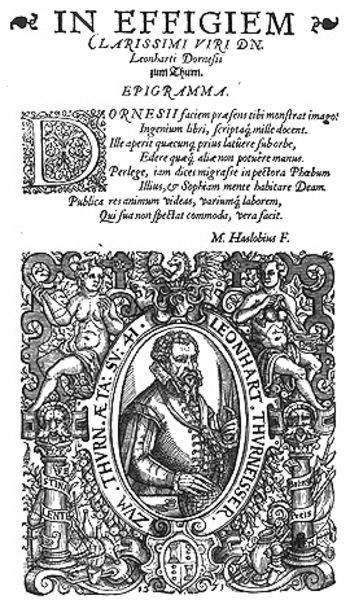
Titel: Bildnis des Leonhard Thurneysser
Künstler: Franz Friedrich
Institution: (Seriendruck)
Schlagwörter: blätter, hand, mann, nackt, frauen, frau, nase, profil, schwarz, stirn, säule, säulen, weiss, blick, bart, gesichter, jacke, arm, arme, augen, gesicht, kragen, rahmen, bildnis, hände, portrait, porträt, haare, halbfigur, mantel, blatt, locken, poträt, kreis, oval, pferd, rund, engel, früchte, holzschnitt, schrift, papier, rahmung, grafik, figuren, kartusche, inschrift, zahlen, ornamente, verzierung, nackte, knöpfe, buch, medaillon, druck, schwarzweiss, stich, seite, text, zeitschrift, buchstabe, buchstaben, beschriftung, überschrift, proträt, herrscher, rüstung, stift, würfel, wappen, wams, adliger, putten, kupferstich, pegasus, letter, flugblatt, handschrift, römisch, latein, bildüberschrift, initial, wappenschild, minuskel, epigramm, nackte frauen, sticj, latei, in effigiem, d, leonhard, leonhart, leonhardt, haslobius, ygd, fkpgek, rollerwek, umlaufende schrift